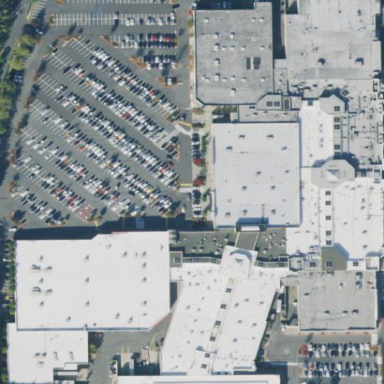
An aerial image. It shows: Mall building.